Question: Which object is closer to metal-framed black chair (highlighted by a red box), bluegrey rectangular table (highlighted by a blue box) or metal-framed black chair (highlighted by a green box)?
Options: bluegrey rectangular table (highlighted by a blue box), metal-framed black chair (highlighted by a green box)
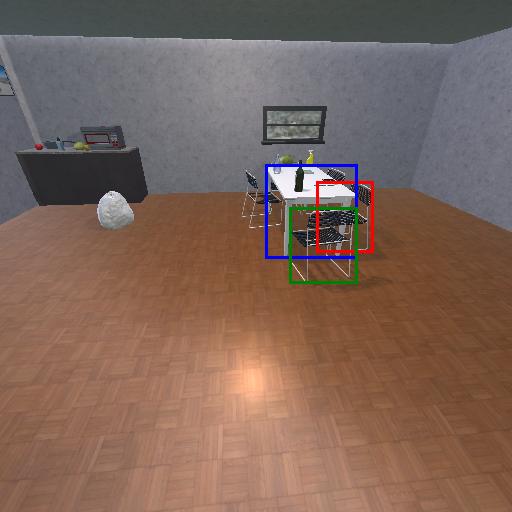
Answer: bluegrey rectangular table (highlighted by a blue box)